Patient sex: M
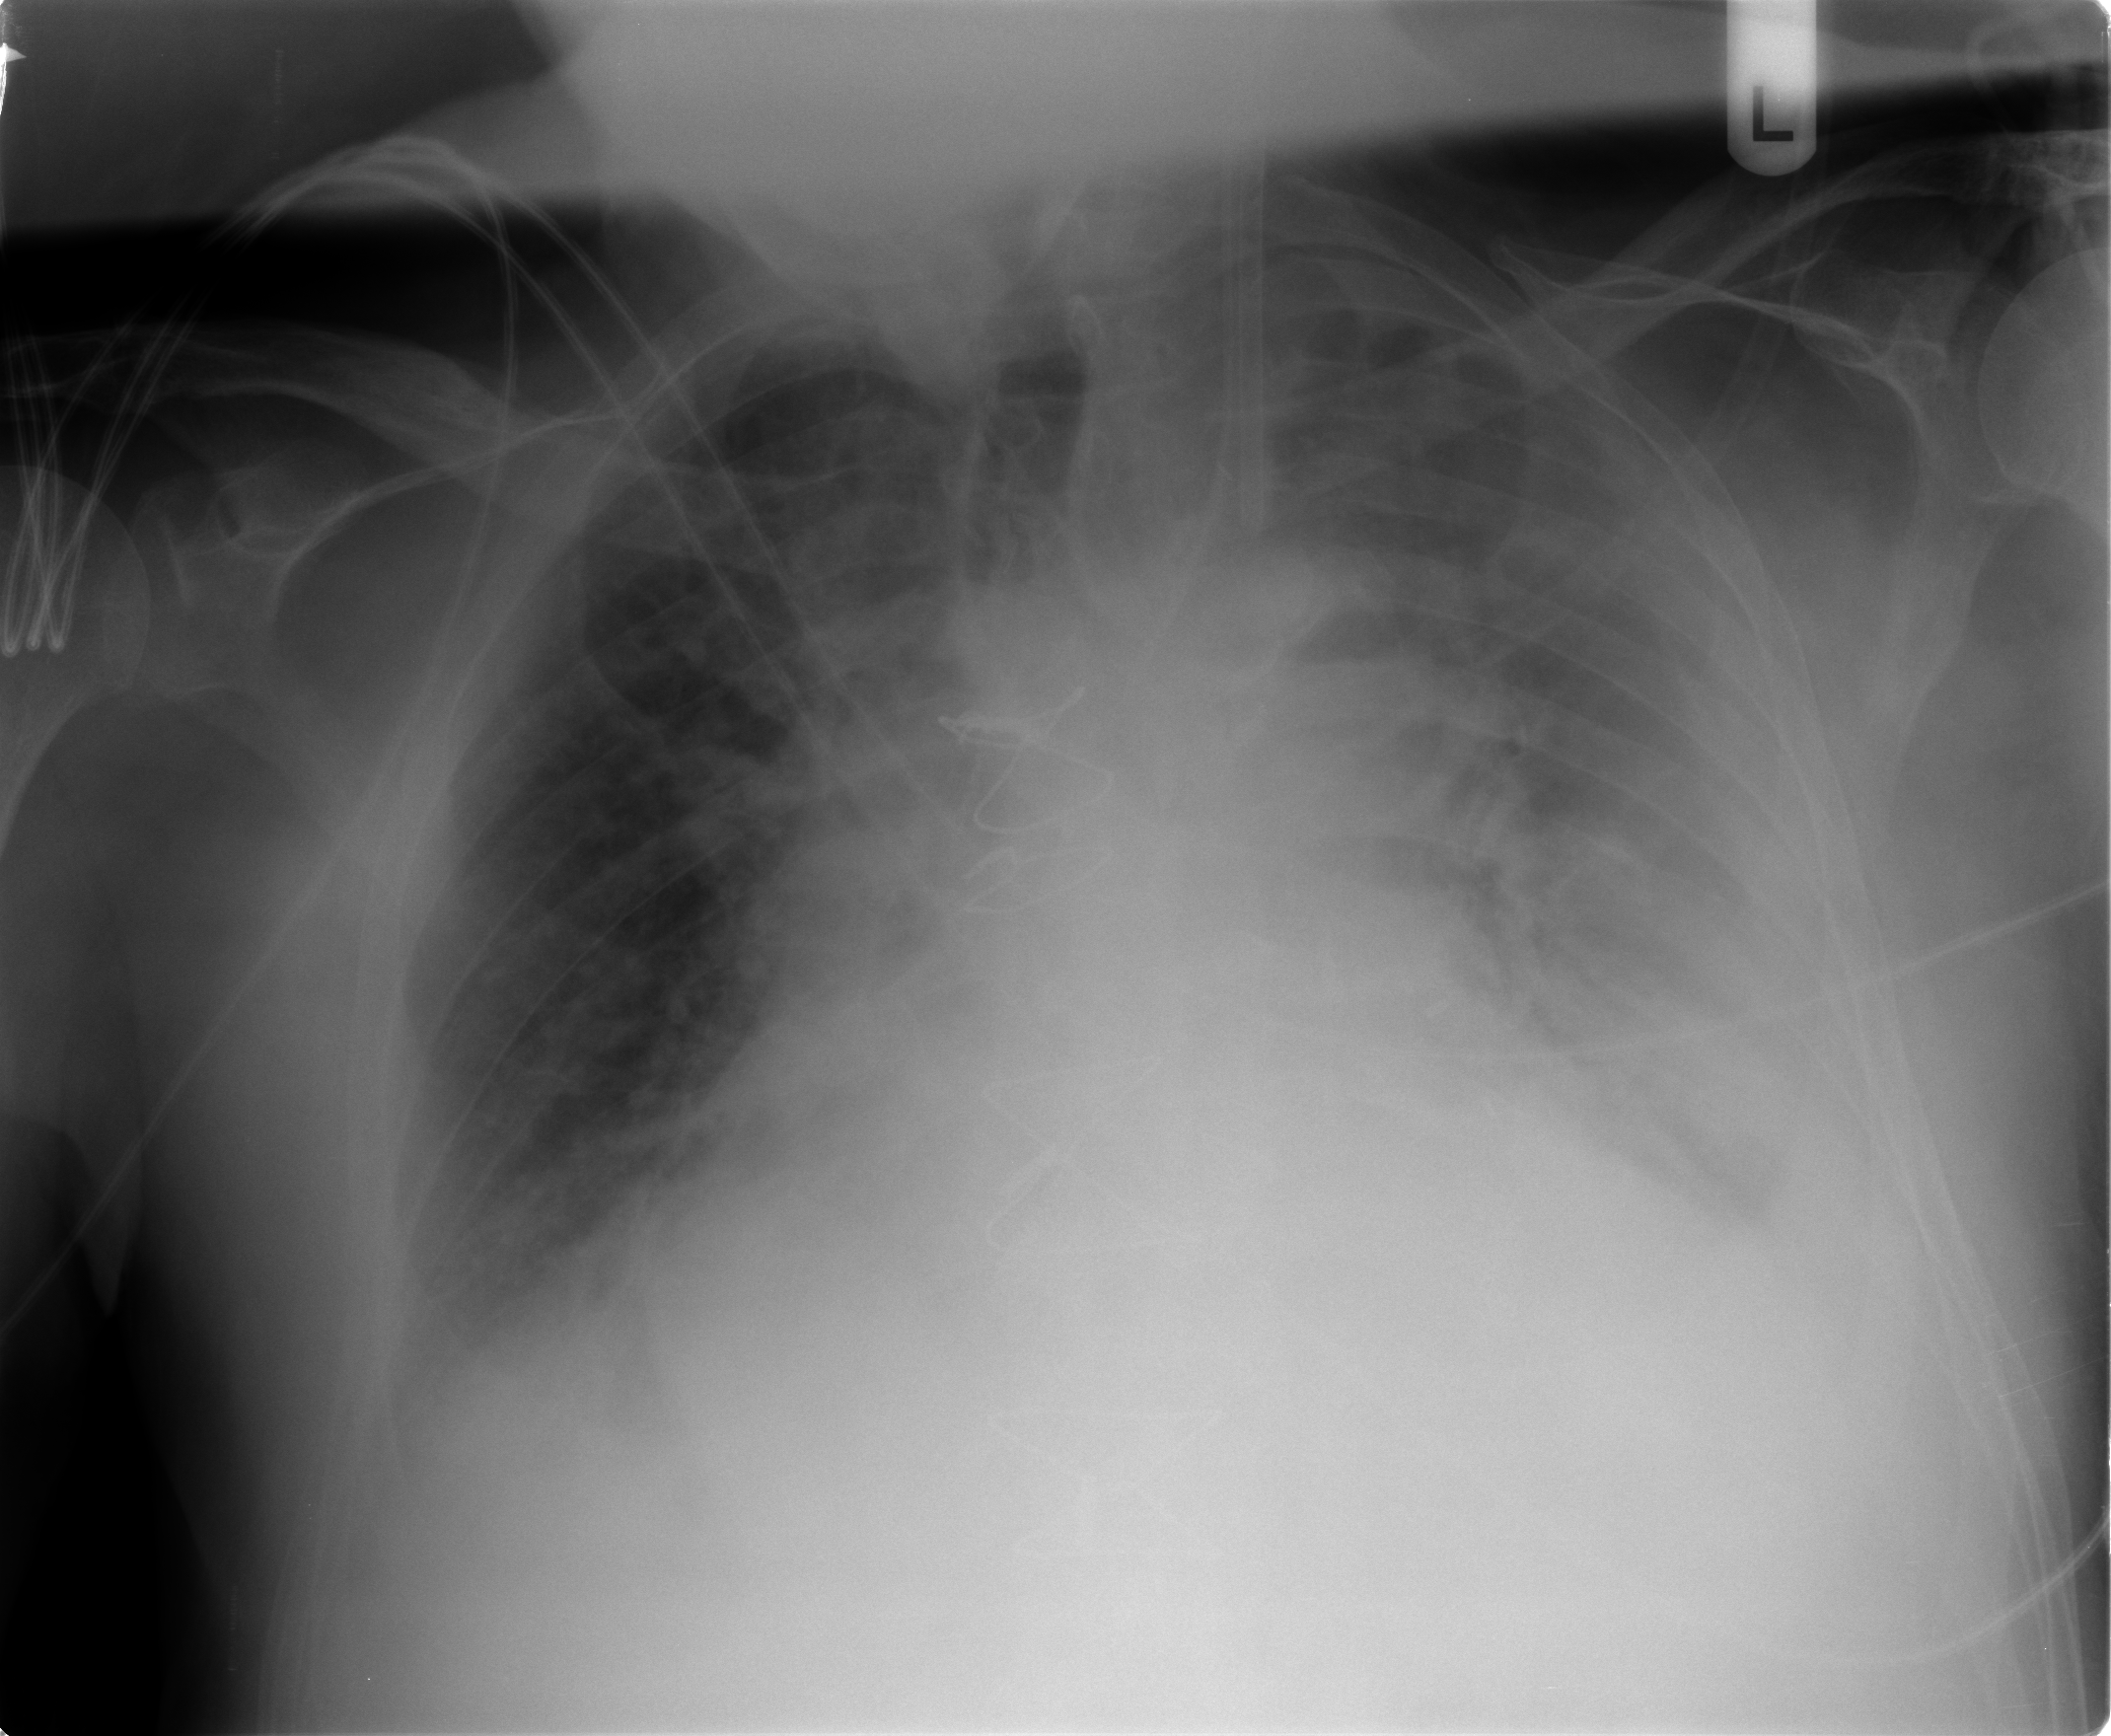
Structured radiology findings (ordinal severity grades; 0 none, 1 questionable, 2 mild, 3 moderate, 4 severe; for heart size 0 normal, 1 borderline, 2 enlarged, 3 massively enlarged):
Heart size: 3
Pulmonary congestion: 3
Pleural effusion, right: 1
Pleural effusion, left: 3
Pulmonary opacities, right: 2
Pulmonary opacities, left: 3
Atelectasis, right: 1
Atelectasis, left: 3